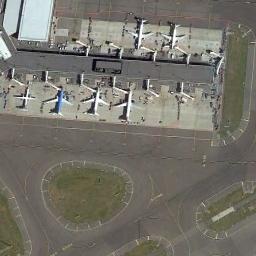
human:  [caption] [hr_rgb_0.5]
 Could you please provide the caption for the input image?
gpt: Six planes were neatly arranged on the airport beside the building .